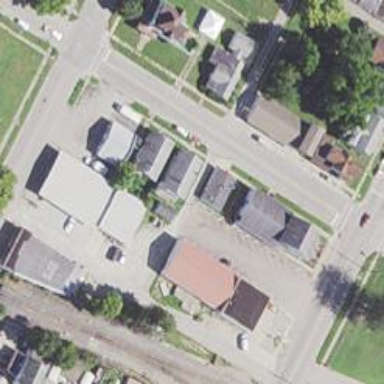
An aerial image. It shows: Alley classified as service road.